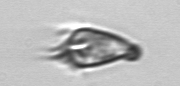
Label: Paratontonia_gracillima